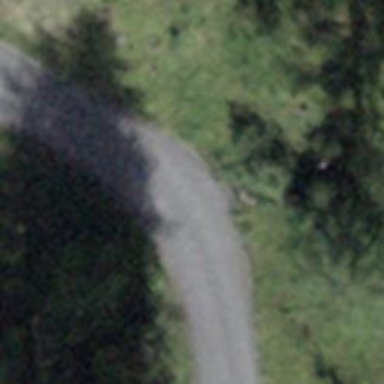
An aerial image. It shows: Unclassified road with paved surface.